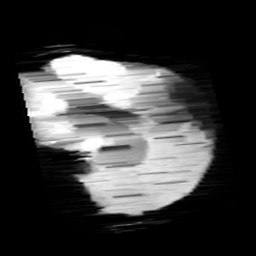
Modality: minIP
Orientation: sagittal
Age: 12
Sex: male
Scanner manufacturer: siemens
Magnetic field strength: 3 T
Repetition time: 0.027 s
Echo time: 0.02 s